Field crop: maize
Growth stage: 2
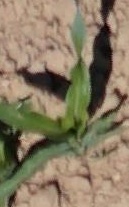
Species: maize